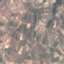
Land use / land cover class: PermanentCrop